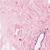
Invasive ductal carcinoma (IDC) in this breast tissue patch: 0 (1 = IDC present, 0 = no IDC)